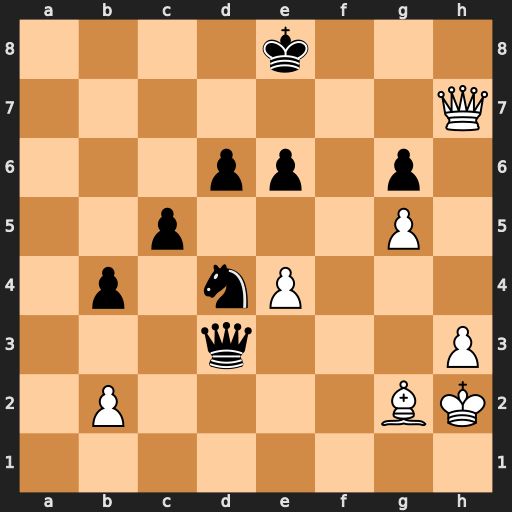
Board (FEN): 4k3/7Q/3pp1p1/2p3P1/1p1nP3/3q3P/1P4BK/8
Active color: w
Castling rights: -
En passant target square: -
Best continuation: Qxg6+ Kd7 Qf7+